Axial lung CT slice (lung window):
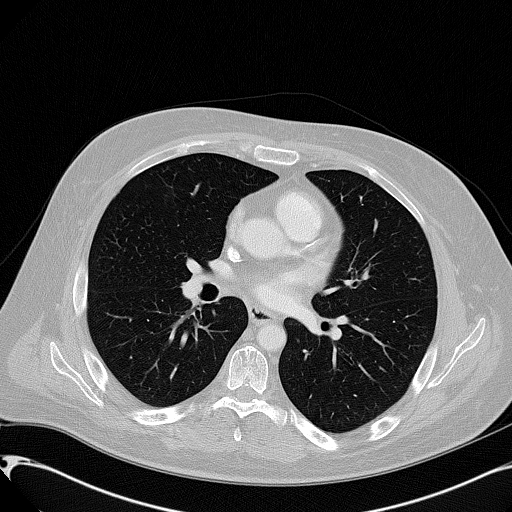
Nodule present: no